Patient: sex F, age 56
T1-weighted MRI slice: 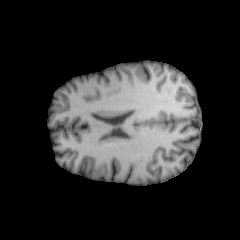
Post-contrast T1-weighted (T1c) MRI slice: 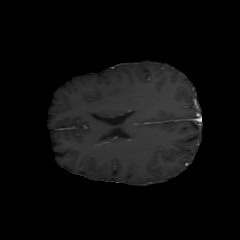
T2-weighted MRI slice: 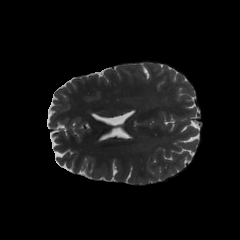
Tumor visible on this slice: no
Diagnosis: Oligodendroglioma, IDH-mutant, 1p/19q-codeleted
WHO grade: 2